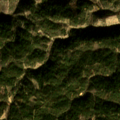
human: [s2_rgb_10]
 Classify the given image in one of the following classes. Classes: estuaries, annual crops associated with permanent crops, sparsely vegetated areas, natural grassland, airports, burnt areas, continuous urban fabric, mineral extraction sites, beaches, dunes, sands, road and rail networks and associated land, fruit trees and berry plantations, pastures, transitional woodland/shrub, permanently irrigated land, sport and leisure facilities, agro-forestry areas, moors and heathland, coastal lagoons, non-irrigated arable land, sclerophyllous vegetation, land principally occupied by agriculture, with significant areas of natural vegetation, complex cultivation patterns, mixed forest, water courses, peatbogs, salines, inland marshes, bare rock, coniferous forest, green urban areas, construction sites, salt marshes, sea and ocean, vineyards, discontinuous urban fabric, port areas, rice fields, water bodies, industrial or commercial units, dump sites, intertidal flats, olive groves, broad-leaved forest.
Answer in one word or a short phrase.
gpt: olive groves, land principally occupied by agriculture, with significant areas of natural vegetation, coniferous forest